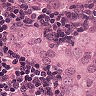
Metastatic tissue present: yes